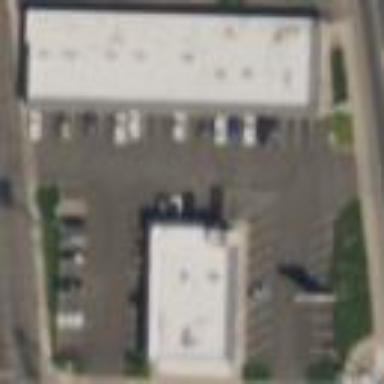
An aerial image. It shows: Retail area.